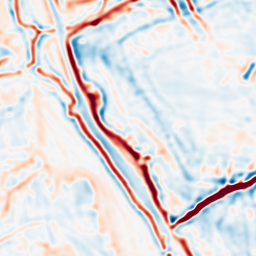
Category: multiscale
Decomposition family: log
Decomposition parameters: sigma: 3
Upsampling method: bicubic
Upsampling parameters: scale: 2
Upsampling scale: 2